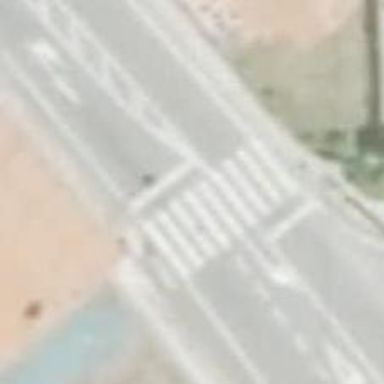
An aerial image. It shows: Crossing with zebra traffic signals.